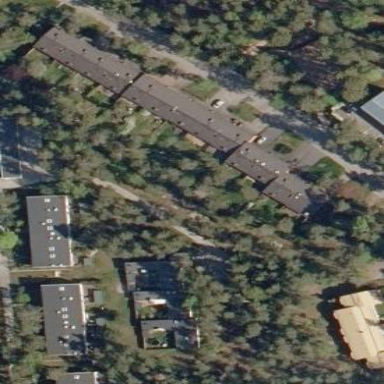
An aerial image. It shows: Terrace building.